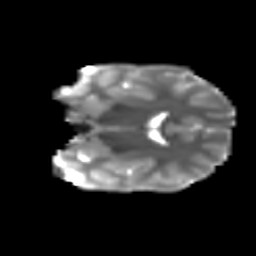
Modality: T2w
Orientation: coronal
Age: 11
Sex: male
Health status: ill
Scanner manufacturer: ge
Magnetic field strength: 3 T
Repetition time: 6.752 s
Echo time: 0.079 s